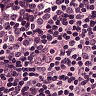
Metastatic tissue present: no